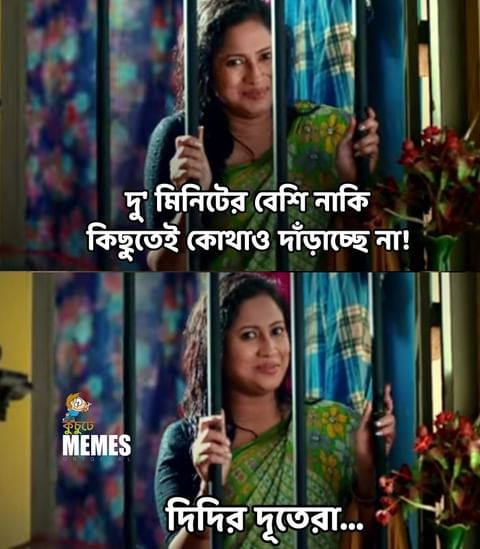
Text: দু মিনিটের বেশি নাকি কিছুতেই কোথাও দাঁড়াচ্ছে না! দিদির দূতেরা...
Label: Hate
Hate category: Political
Targeted group: Organization